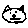
Label: cat